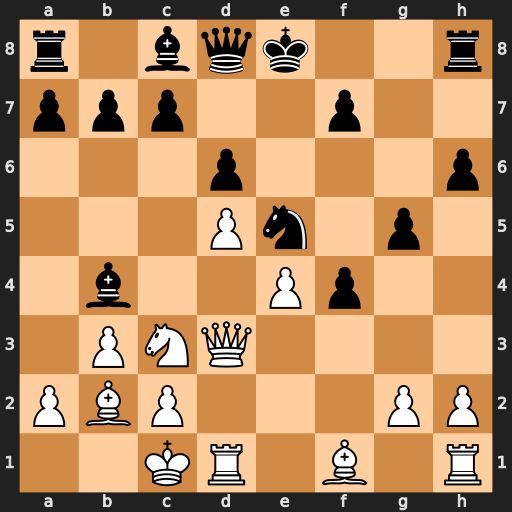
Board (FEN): r1bqk2r/ppp2p2/3p3p/3Pn1p1/1b2Pp2/1PNQ4/PBP3PP/2KR1B1R
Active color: w
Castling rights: kq
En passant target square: -
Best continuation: Qb5+ Bd7 Qxb4